Question: When auto-indent is active in Sublime Text 2, tabs which are inserted automatically are colored - in the Monokai color scheme, they're purple. What is this setting called, so I can disable it?

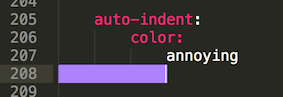
Answer: Got it - it wasn't a setting at all, but some kind of glitch. Here's how I fixed it:
I checked the color of the highlighted tab with a color picker, then searched for that color in the scheme file. It was used in a few places, so I just changed each instance to another color until I changed the tab color.
Turns out it was:
'''
<dict>
<key>name</key>
<string>Invalid deprecated</string>
<key>scope</key>
<string>invalid.deprecated</string>
<key>settings</key>
<dict>
<key>background</key>
<string>#AE81FF</string>
'''
...I'm guessing it had something to do with the way my yaml syntax definitions were interpreting the auto-indents.